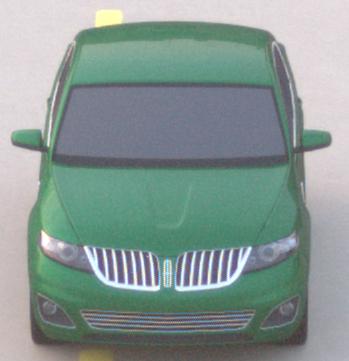
Make: Lincoln
Model: MKS
Detailed model: -
Model produced from: 2008
Model produced until: 2011
Doors: 4
Color: green
Road condition: dry road
Daytime: dawn
Contrast: low contrast